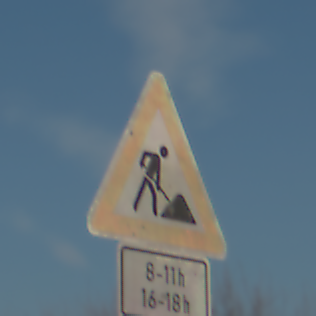
Verkehrszeichen: Arbeitsstelle
Zusatzzeichen unten: ZeitangabenOhneBeschraenkungAufWochentage2
Umgebung: Outdoor, Nature
Tageszeit: MorningAfternoon
Wetter: Clear
Licht: Natural
Jahreszeit: NotSpecified
Kontrast: HighContrast